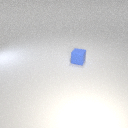
small blue rubber cube